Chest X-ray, PA view. Patient: 65 years old, sex F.
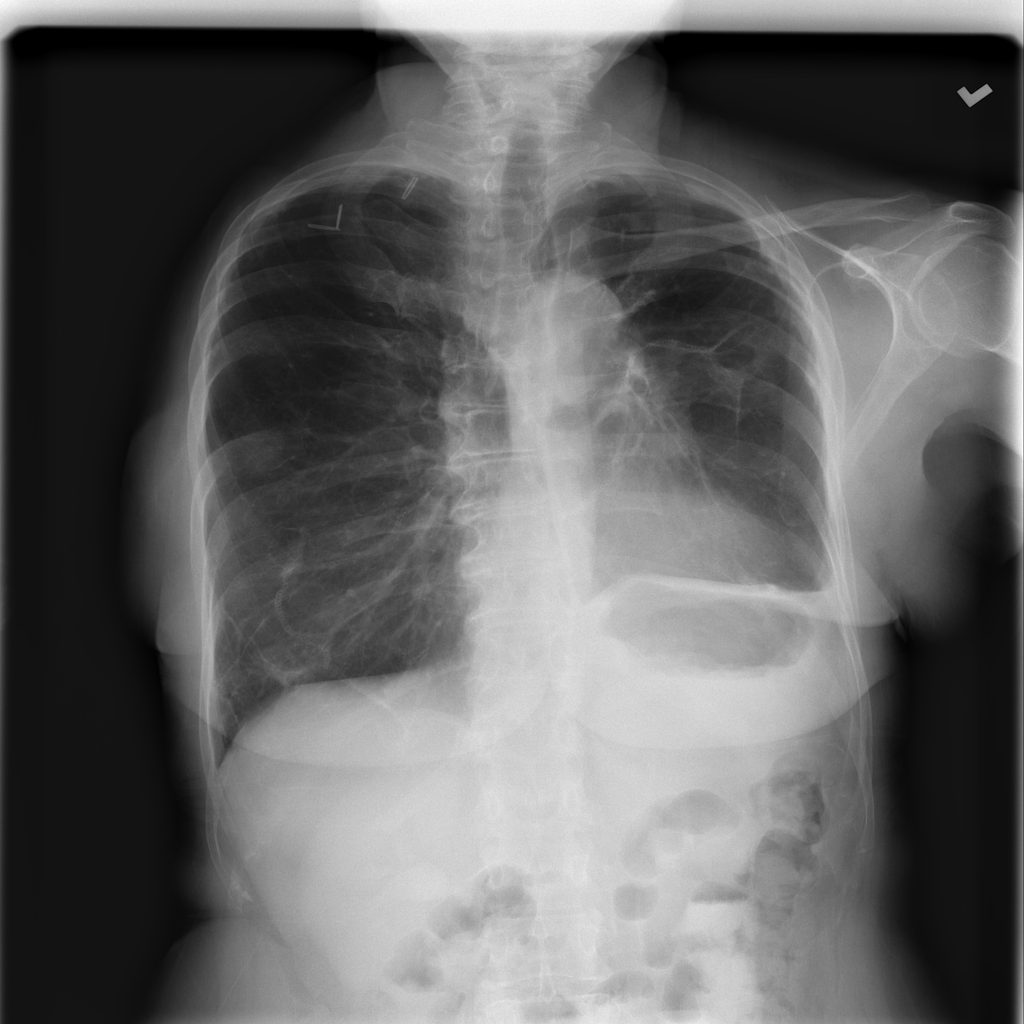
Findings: No Finding